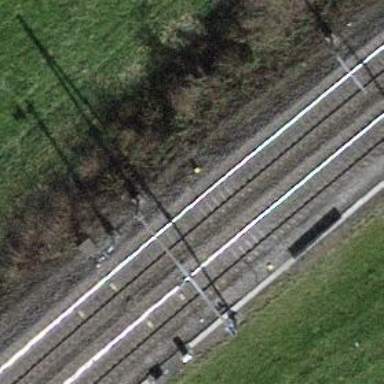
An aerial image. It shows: Railway signal.